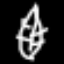
Label: leaf